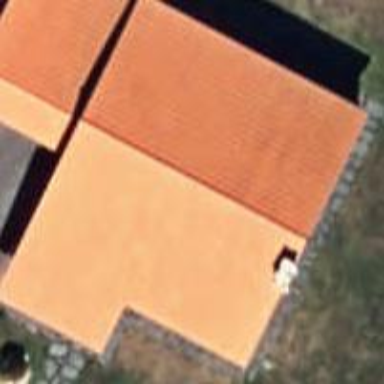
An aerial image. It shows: Gabled roofed house.